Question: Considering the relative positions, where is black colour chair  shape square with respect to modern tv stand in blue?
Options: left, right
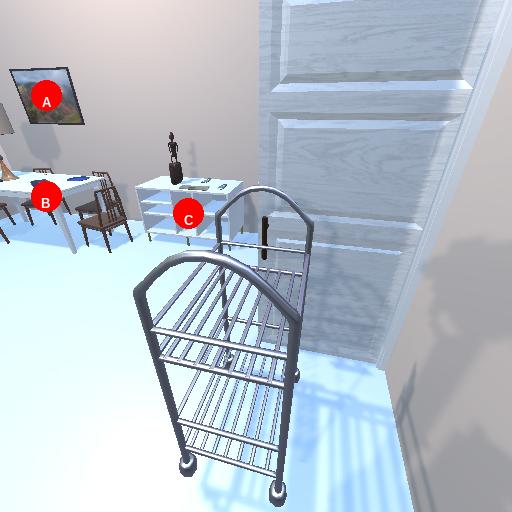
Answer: left